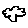
Label: cloud